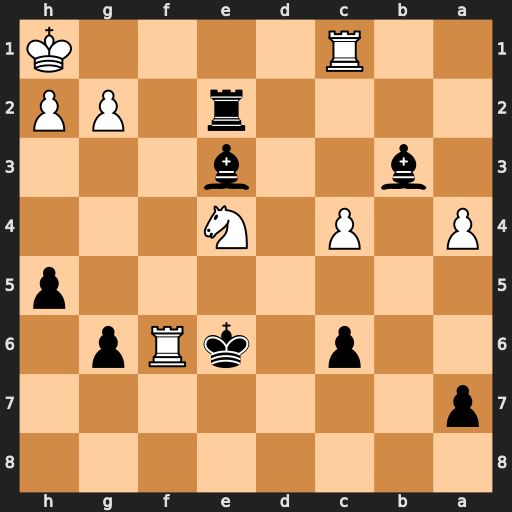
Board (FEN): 8/p7/2p1kRp1/7p/P1P1N3/1b2b3/4r1PP/2R4K
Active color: b
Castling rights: -
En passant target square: -
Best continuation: Ke5 Rcf1 Kxe4